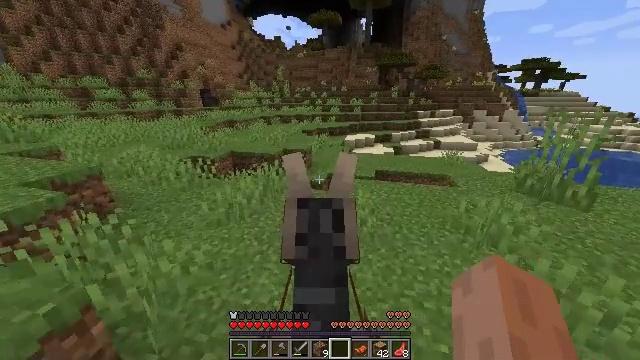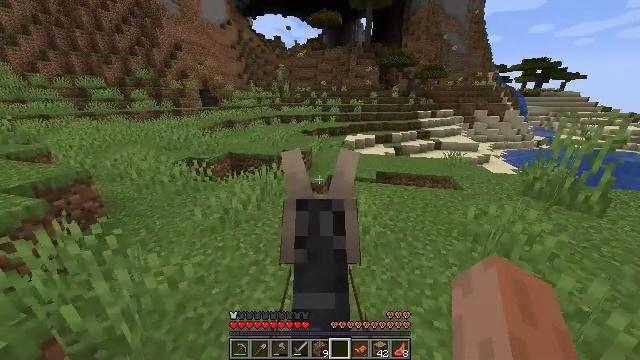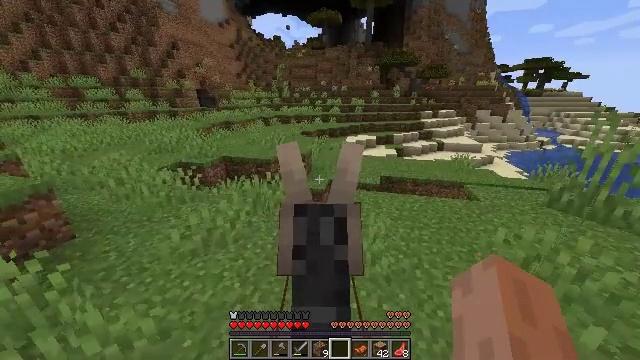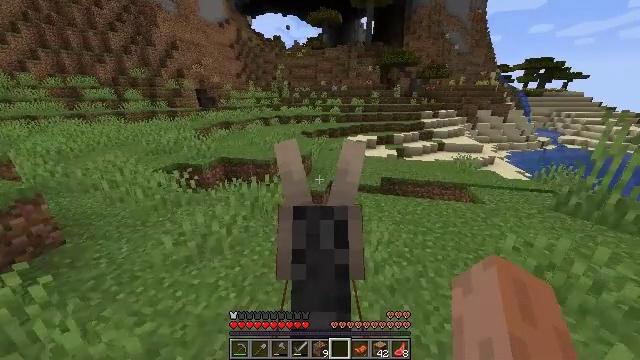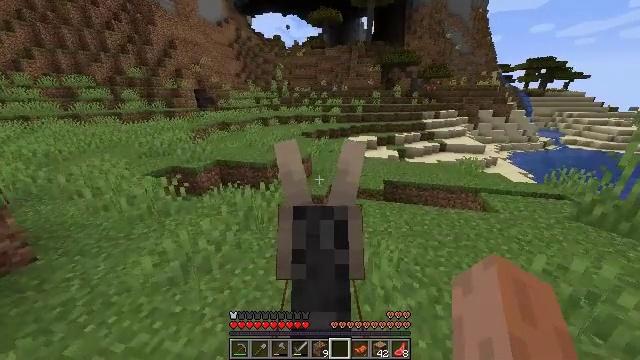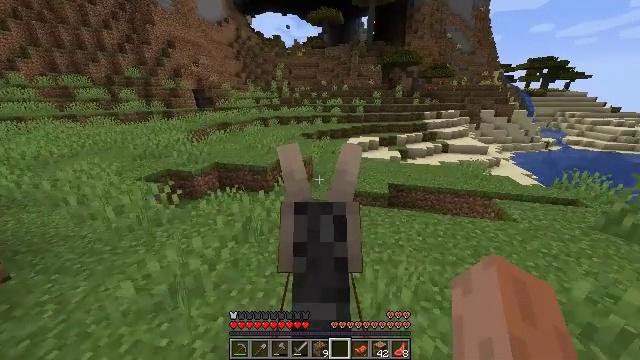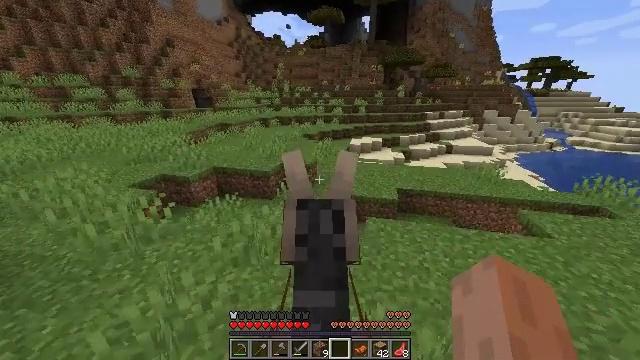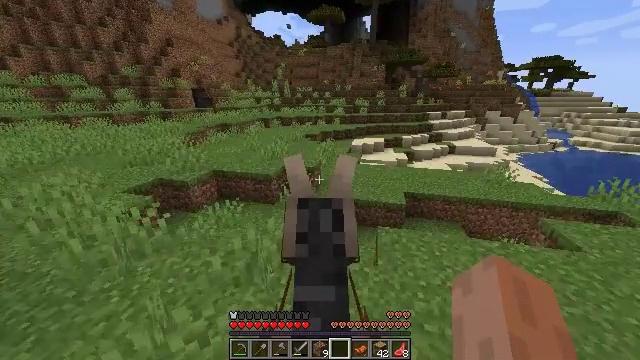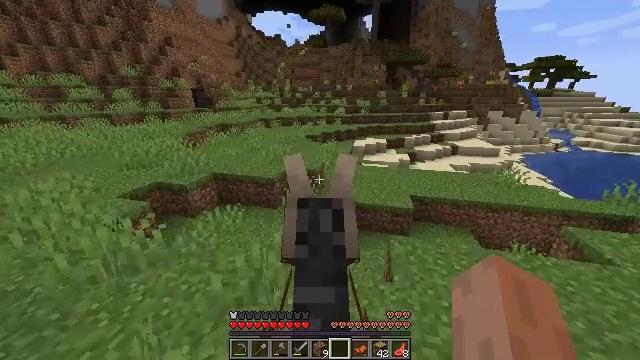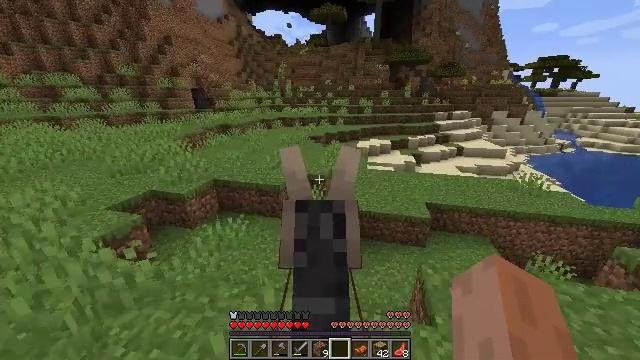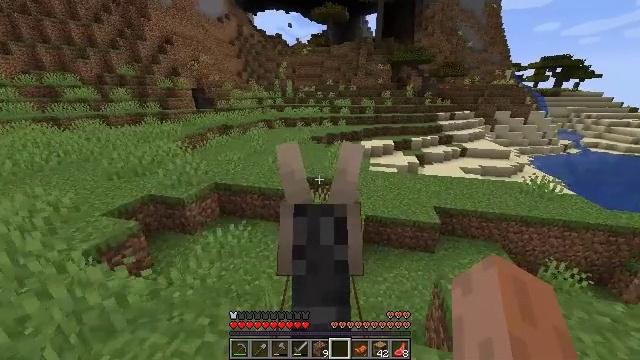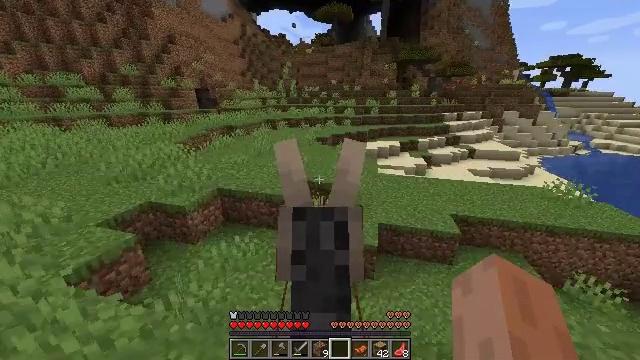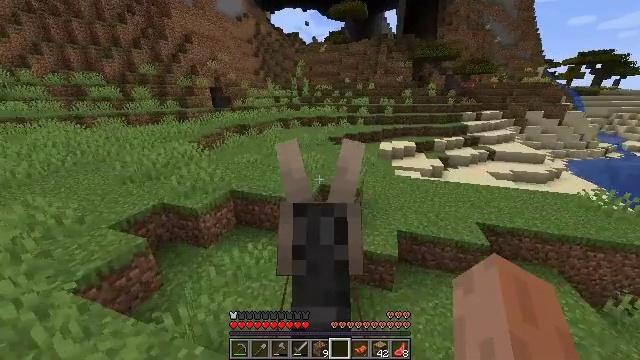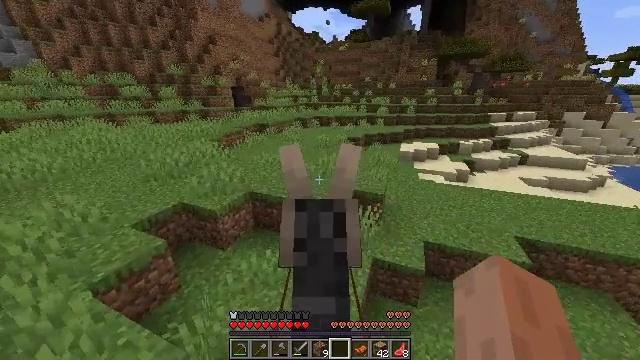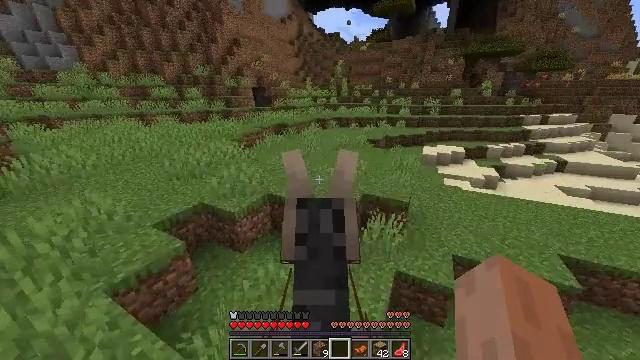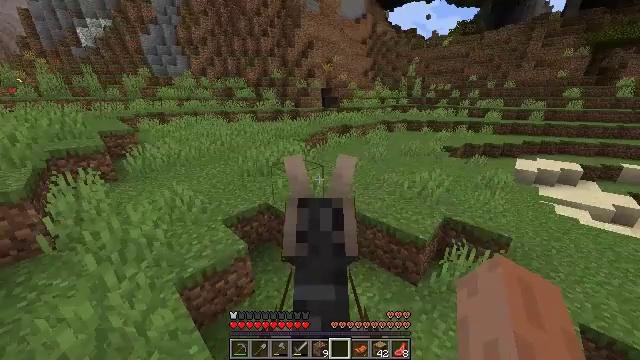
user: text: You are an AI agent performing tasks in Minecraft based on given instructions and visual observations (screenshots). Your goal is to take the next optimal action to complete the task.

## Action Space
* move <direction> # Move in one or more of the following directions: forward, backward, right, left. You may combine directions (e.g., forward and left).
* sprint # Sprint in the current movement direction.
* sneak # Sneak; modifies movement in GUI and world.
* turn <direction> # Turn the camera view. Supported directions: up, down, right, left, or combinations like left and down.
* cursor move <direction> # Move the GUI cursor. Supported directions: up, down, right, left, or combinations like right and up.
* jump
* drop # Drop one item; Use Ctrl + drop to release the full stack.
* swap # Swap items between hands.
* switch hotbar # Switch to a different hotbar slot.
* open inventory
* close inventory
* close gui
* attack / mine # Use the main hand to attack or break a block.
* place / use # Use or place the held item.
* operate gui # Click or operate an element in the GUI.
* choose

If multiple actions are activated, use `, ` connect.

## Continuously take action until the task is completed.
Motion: motion action
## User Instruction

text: Mine coarse dirt from the ground.
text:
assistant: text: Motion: move forward, sprint
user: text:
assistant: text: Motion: move forward, sprint
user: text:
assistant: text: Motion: move forward and move left, sprint
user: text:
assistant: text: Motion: move forward and move left, sprint
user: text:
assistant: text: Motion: move forward and move left, sprint
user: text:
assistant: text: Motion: move forward and move left, sprint
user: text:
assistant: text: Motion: move forward and move left, sprint
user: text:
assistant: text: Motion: move forward and move left, sprint
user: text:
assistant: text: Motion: move forward and move left, sprint
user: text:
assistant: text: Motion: move forward and move left, sprint
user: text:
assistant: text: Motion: move forward and move left, sprint
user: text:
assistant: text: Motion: move forward and move left, sprint, turn left
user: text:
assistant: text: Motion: move forward and move left, sprint, turn left
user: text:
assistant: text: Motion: move forward and move left, sprint, turn left
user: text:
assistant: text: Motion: move forward and move left, sprint, turn left
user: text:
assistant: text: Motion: move forward and move left, sprint, turn left
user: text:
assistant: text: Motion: move forward and move left, sprint
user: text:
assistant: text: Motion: move forward and move left, sprint
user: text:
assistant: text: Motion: move forward and move left, sprint
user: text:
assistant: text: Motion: move forward and move left, sprint, turn right
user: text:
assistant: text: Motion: move forward and move left, sprint, turn right
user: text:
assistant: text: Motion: move forward, sprint, turn right
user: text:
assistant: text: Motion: move forward, sprint, turn right
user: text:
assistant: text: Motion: move forward, sprint, turn right
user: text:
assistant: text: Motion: move forward, sprint, turn right
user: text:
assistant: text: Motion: move forward, sprint, turn right
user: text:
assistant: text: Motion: move forward, sprint, turn right
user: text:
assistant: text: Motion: move forward, sprint, turn right
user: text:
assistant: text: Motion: move forward, sprint, turn right
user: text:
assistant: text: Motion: move forward, sprint